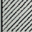
Piece: xx